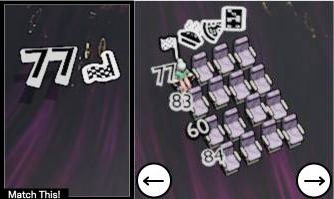
Task: seats
Answer: yes